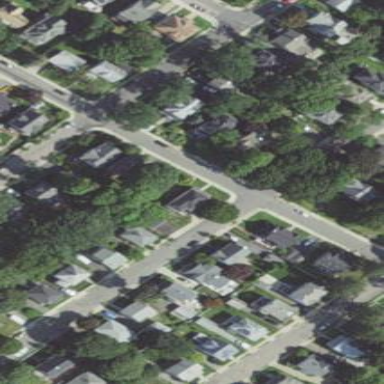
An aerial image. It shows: Sidewalk.